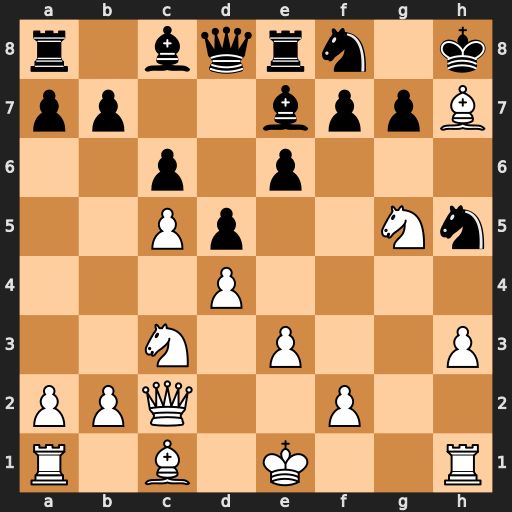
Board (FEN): r1bqrn1k/pp2bppB/2p1p3/2Pp2Nn/3P4/2N1P2P/PPQ2P2/R1B1K2R
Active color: w
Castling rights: KQ
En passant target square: -
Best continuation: Nxf7#